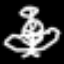
Label: angel